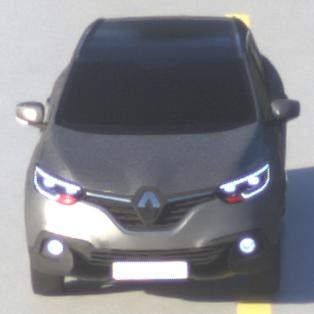
Make: Renault
Model: Kadjar ENERGY TCe 130
Detailed model: Kadjar
Model produced from: 2015/05
Model produced until: 2018/08
Doors: 5
Color: gray
Road condition: wet road
Daytime: sunrise or sunset
Contrast: medium contrast